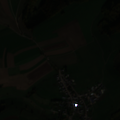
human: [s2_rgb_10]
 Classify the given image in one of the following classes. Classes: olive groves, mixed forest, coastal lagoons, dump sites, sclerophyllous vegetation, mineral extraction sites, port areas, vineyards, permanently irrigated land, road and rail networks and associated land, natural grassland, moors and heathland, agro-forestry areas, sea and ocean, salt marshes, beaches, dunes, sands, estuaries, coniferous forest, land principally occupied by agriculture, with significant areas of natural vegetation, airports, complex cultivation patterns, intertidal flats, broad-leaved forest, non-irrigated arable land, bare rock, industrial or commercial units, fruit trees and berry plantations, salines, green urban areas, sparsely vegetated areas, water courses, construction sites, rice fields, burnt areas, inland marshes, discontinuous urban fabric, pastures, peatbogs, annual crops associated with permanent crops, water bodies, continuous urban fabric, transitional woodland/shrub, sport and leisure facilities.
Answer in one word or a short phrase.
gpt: discontinuous urban fabric, non-irrigated arable land, complex cultivation patterns, coniferous forest, mixed forest